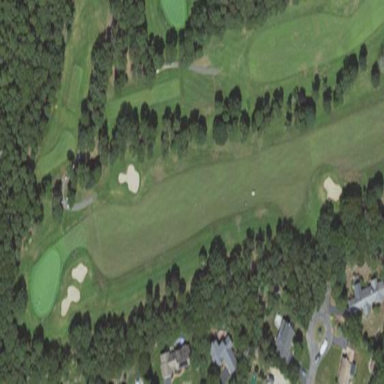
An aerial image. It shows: Golf fairway in the image.